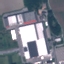
Land use / land cover class: Industrial